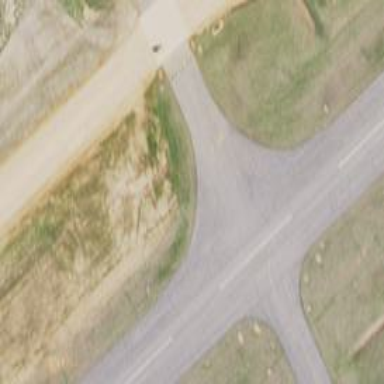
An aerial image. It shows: Runway surface made of asphalt at airport.